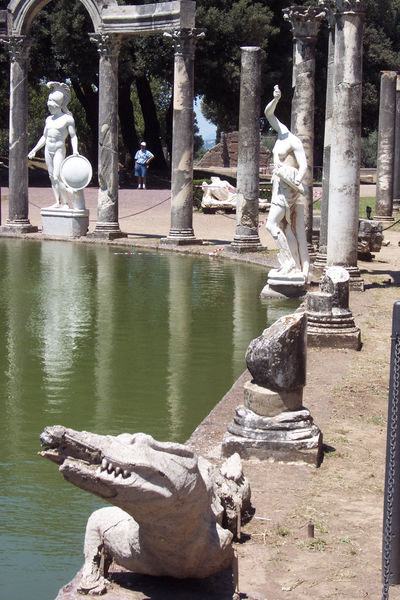
Titel: VIlla Hadriana
Standort: Tivoli (EU - I - Latium)
Schlagwörter: baum, held, körper, mann, wasser, bäume, grün, see, teich, marmor, säule, säulen, anlage, park, parkanlage, rasen, wiese, arm, mensch, stein, spiegelung, figur, brunnen, bassin, garten, skulptur, statue, bogen, besucher, rand, figuren, rundbogen, tor, foto, schild, ruine, antike, torso, becken, soldat, ruinen, helm, rom, villa, skulpturen, plastiken, statuen, tümpel, antik, griechisch, krokodil, hera, merkur, tourist, athene, stumpf, römisch, standbild, athena, säulengang, skultpuren, gartenanlage, römische villa, bruch, beschädigt, tivoli, brunnenfiguren, antiken, adrian, abgebrochen, fto, alligator, aligator, italienische villa